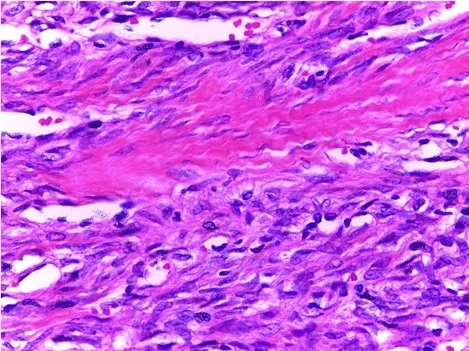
H&E stain showing an area of cellular spindle cell proliferation with mild atypia. Some lymphocytes are observed in the background, mitoses are not apparent (x200 magnification).
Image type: pathology (h&e)